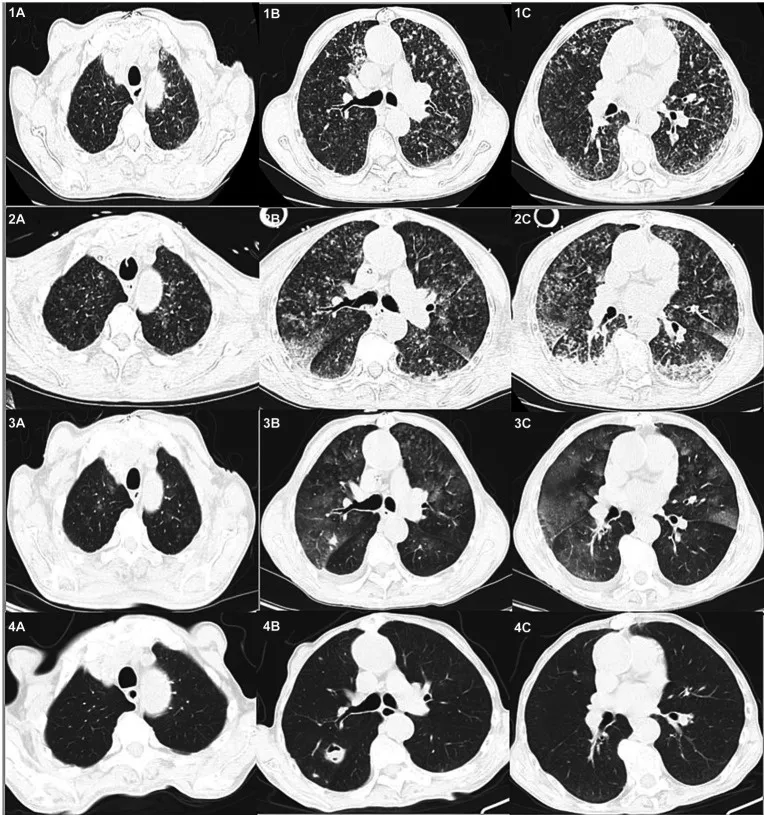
Chest CTs of the patient over time. On admission (1A-C) diffuse exudative lesions are evident in both lungs. Day 3 (2A-C) shows the progression of bilateral lung lesions. On day 17 (3A-C), the bilateral exudative lesions are obviously absorbed and some nodules are enlarged. Day 40+
(4A-C) reveals the lesions are absorbed and new cavities have formed.
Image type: radiology (ct)